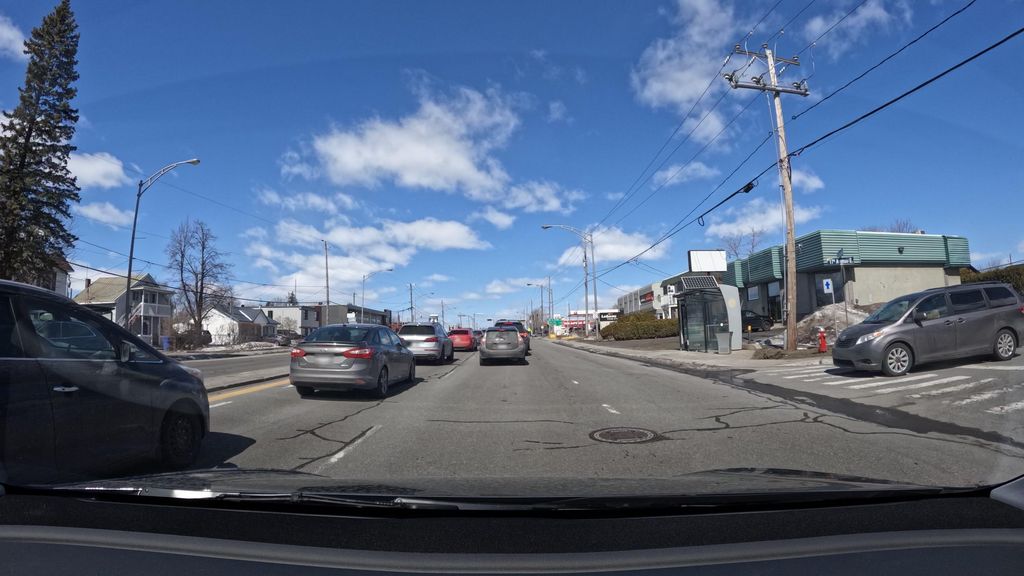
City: montreal